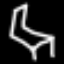
Label: chair